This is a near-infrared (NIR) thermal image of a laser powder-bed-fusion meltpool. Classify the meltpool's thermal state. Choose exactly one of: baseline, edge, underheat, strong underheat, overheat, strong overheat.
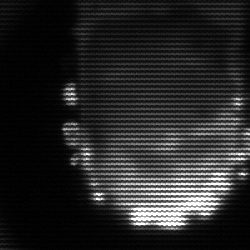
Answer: baseline